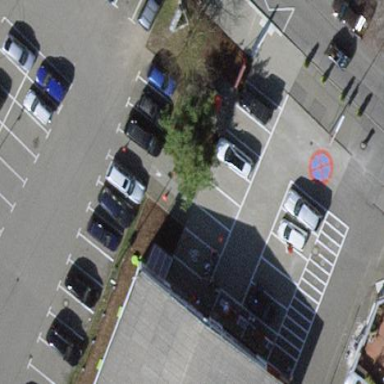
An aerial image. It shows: Parking available on the street side.